Question: I want to implement horizontal scrolling with vertical sliding .Something like picture given below.
For doing the same I search and found this one <URL>
But the code written in this blog does not make sense to me.
I also downloaded the demo provided at <URL> and try to modified according to my need. But could not able to do the same.
If any one have Idea or link or demo project then please help me.
Regards!
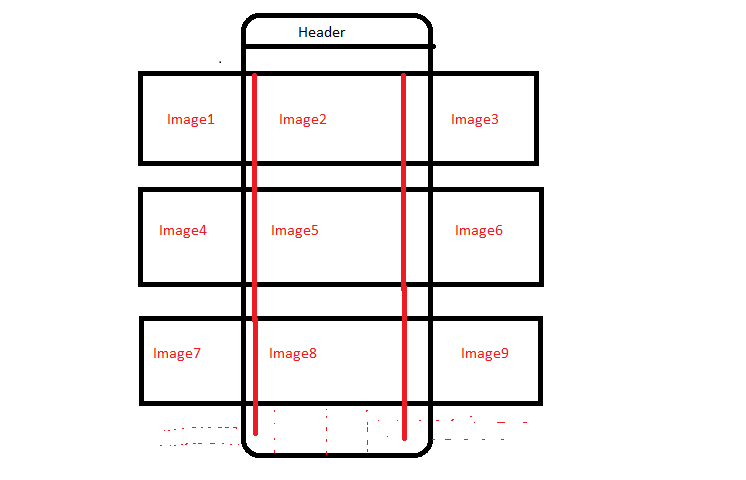
Answer: # Update
> I have made some major modification, which give more control over touch events. You can now set minimum/maximum values of touch , , and for both X and Y axis.Moreover, images now are for smoother transition between images.
---
I have made this rather code based on touch events 'touchstart' and 'touchend', horizontally and vertically. The code catches touch events and then interpret them into swipe , , and .
Images are exchanged with '.animate()' according to swipe's direction. Swipe and , load next images in ; and load previous ones.
I'll go through code's main parts for more explanation.
### HTML
'''
<div class="wrapper">
<div class="inner">
<!-- images go here -->
</div>
</div>
'''
---
### CSS
1. Wrapper - height and width should be adjusted to your need: .wrapper {
overflow: hidden;
position: relative;
height: 200px;
width: 400px;
margin: 0 auto;
}
2. Inner wrapper - To append images to: .inner {
height: 200px;
width: auto;
position: absolute;
left: 0;
white-space: nowrap;
}
3. Transition wrappers - Used for images transition in and out: .holder, .in, .hidden {
position: absolute;
}
4. Hide preloaded images: .hidden {
display: none;
}
---
### JS
1. Variables and defaults: var total = images.length - 1, /* images total number */
current = 0, /* image's index */
startX = '', /* touchstart X coordinate */
startY = '', /* touchstart Y coordinate */
endX = '', /* touchend X coordinate */
endY = ''; /* touchend Y coordinate */
swipeDuration = 1000, /* max touch duration */
swipeDistanceX = 50, /* X-axis min touch distance */
swipeDistanceY = 50, /* Y-axis min touch distance */
thresholdX = 30, /* X-axis max touch displacement */
thresholdY = 30; /* Y-axis max touch displacement */
2. Preload images: Wrap each one in holder and then append them to inner div, on pageinit event or any other jQM page events. $(document).on("pageinit", "#gallery", function () {
$.each(images, function (i, src) {
$("<div class='holder hidden'><img src=" + src + " /></div>").appendTo(".inner");
});
$(".inner .holder:first-child").toggleClass("visible hidden");
});
3. Touch events interpretation - bind Touch events to inner div: Touch duration and distance are added to comparison. $(document).on("touchstart", ".inner", function (e, ui) {
startX = e.originalEvent.touches[0].pageX;
startY = e.originalEvent.touches[0].pageY;
start = new Date().getTime(); /* touch start */
}).on("touchmove", ".inner", function (e, ui) {
/* prevent page from scrolling */
e.preventDefault();
}).on("touchend", ".inner", function (e, ui) {
endX = e.originalEvent.changedTouches[0].pageX;
endY = e.originalEvent.changedTouches[0].pageY;
end = new Date().getTime(); /* touch end */
if ((end - start) < swipeDuration) {
if (startX > endX && Math.abs(startY - endY) <= thresholdY && Math.abs(startX - endX) >= swipeDistanceX) {
showImg(current, "left");
} else if (startX < endX && Math.abs(startY - endY) <= thresholdY && Math.abs(startX - endX) >= swipeDistanceX) {
showImg(current, "right");
} else if (startY > endY && Math.abs(startX - endX) <= thresholdX && Math.abs(startY - endY) >= swipeDistanceY) {
showImg(current, "up");
} else if (startY < endY && Math.abs(startX - endX) <= thresholdX && Math.abs(startY - endY) >= swipeDistanceY) {
showImg(current, "down");
}
}
});
4. Transition showImg(image index, swipe type) function: Added opacity to animation. function showImg(index, type) {
if (type == "left") {
current = index;
if (current >= 0 && current < total) {
current++;
var distance = $(".visible").width();
$(".inner .holder").eq(current).css({
left: distance
}).toggleClass("in hidden");
$(".visible").animate({
left: "-" + distance + "px",
opacity: 0
}, 600, function () {
$(this).toggleClass("visible hidden").css({
top: "auto",
left: "auto"
});
});
$(".in").animate({
left: 0,
opacity: 1
}, 500, function () {
$(this).toggleClass("in visible");
});
}
}
if (type == "up") {
current = index;
if (current >= 0 && current < total) {
current++;
var distance = $(".visible").height();
$(".inner .holder").eq(current).css({
top: distance + "px"
}).toggleClass("in hidden");
$(".visible").animate({
top: "-" + distance + "px",
opacity: 0
}, 600, function () {
$(this).toggleClass("visible hidden").css({
top: "auto",
left: "auto"
});
});
$(".in").animate({
top: 0,
opacity: 1
}, 500, function () {
$(this).toggleClass("in visible");
});
}
}
if (type == "right") {
current = index;
if (current > 0 && current <= total) {
current--;
var distance = $(".visible").width();
$(".inner .holder").eq(current).css({
left: "-" + distance + "px"
}).toggleClass("in hidden");
$(".visible").animate({
left: distance + "px",
opacity: 0
}, 600, function () {
$(this).toggleClass("visible hidden").css({
top: "auto",
left: "auto"
});
});
$(".in").animate({
left: 0,
opacity: 1
}, 500, function () {
$(this).toggleClass("in visible");
});
}
}
if (type == "down") {
current = index;
if (current > 0 && current <= total) {
current--;
var distance = $(".holder").height();
$(".inner .holder").eq(current).css({
top: "-" + distance + "px"
}).toggleClass("in hidden");
$(".visible").animate({
top: distance + "px",
opacity: 0
}, 600, function () {
$(this).toggleClass("visible hidden").css({
top: "auto",
left: "auto"
});
});
$(".in").animate({
top: 0,
opacity: 1
}, 500, function () {
$(this).toggleClass("in visible");
});
}
}
}
---
> <URL>